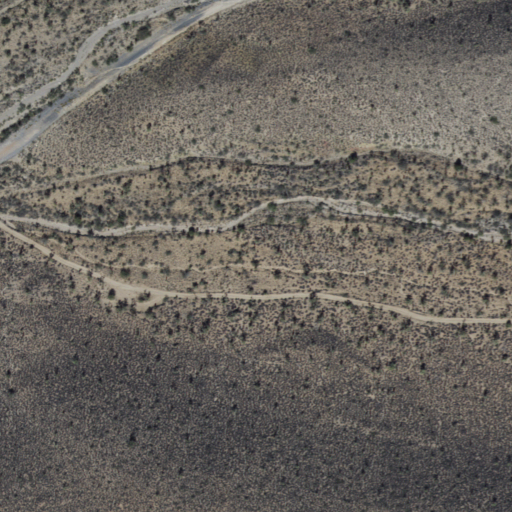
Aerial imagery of valley in Arizona named Barks Canyon containing only shrub